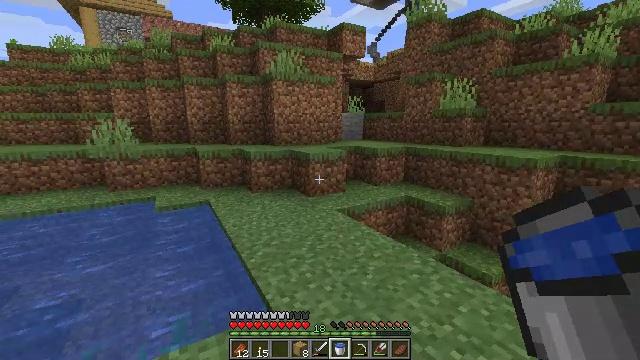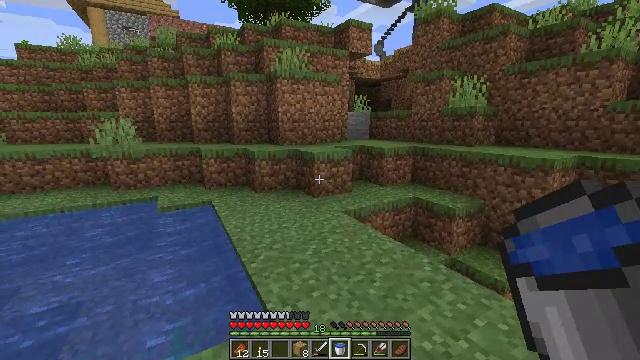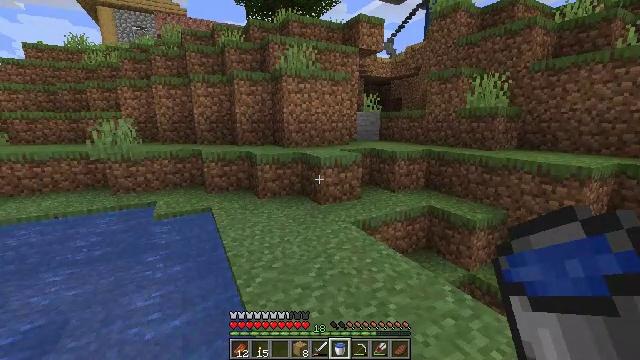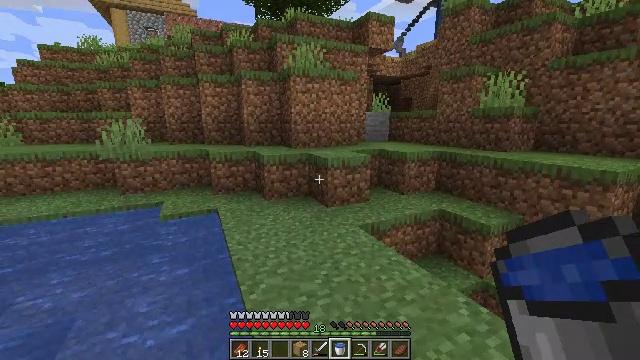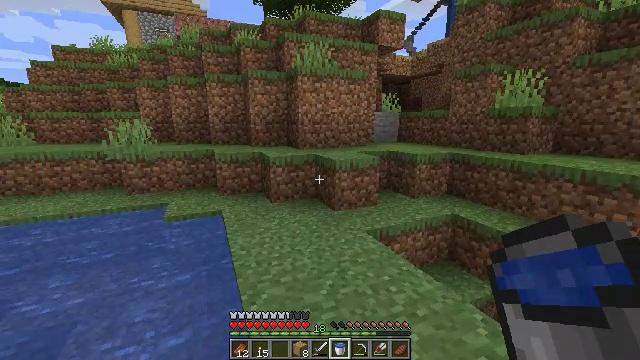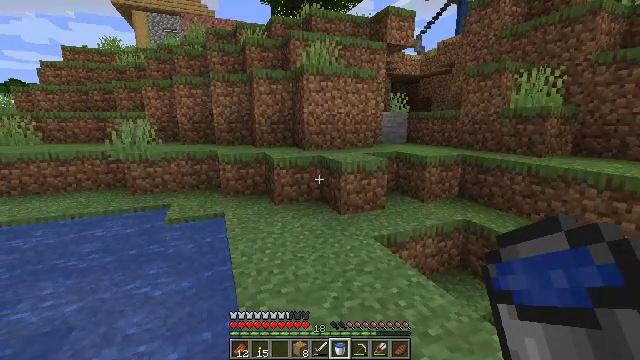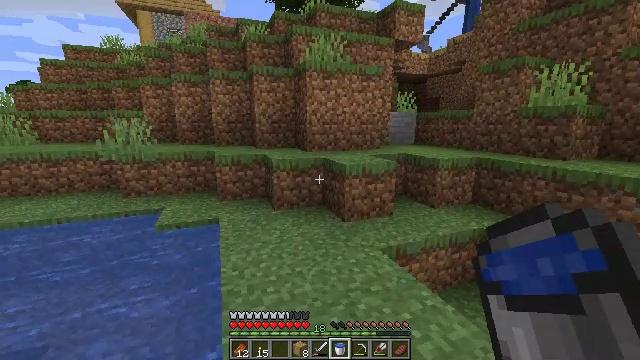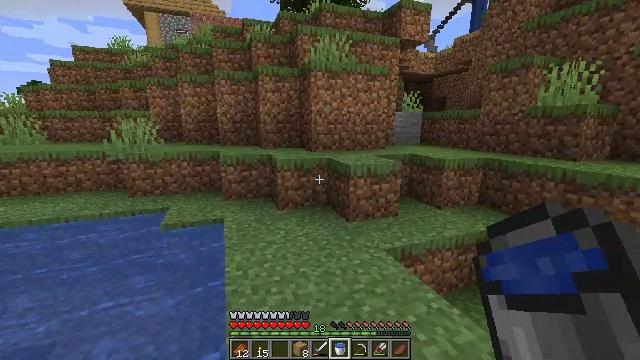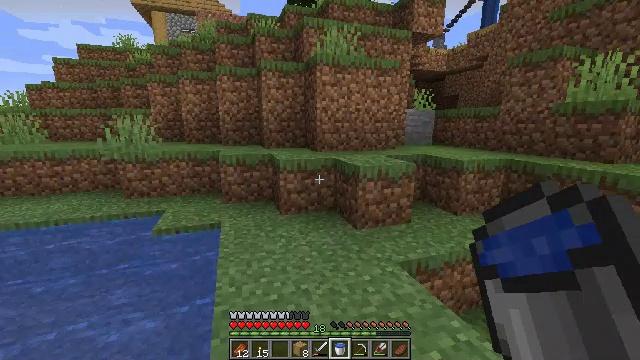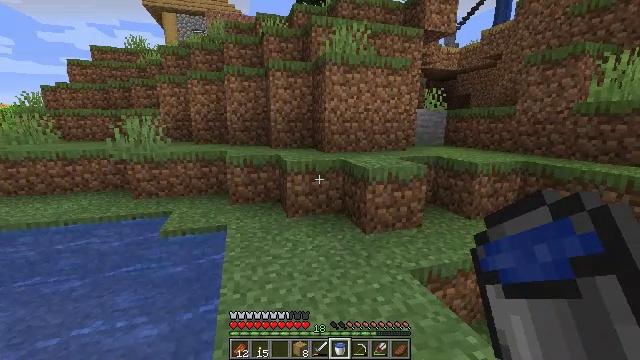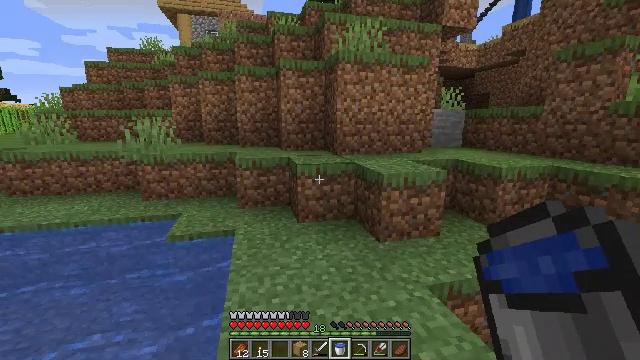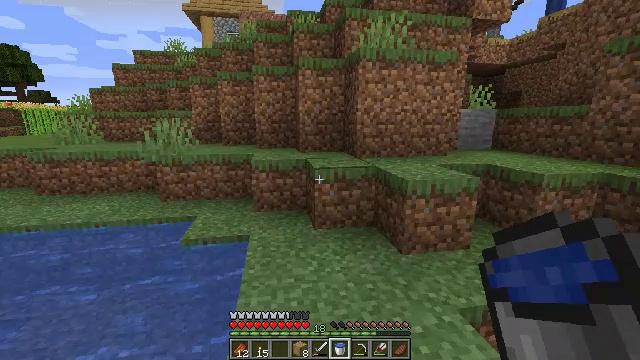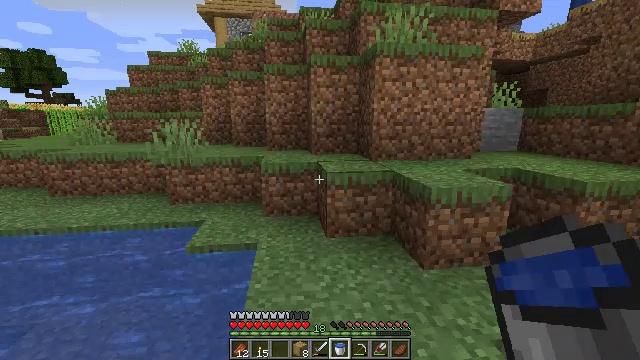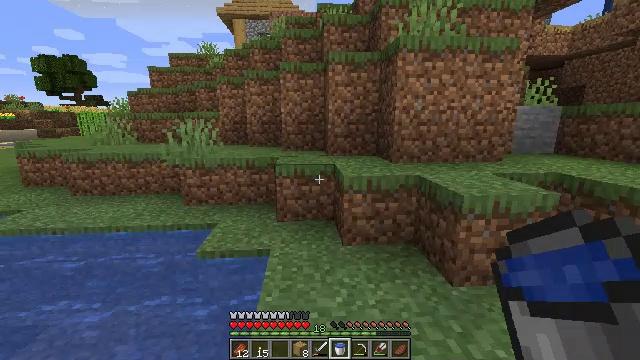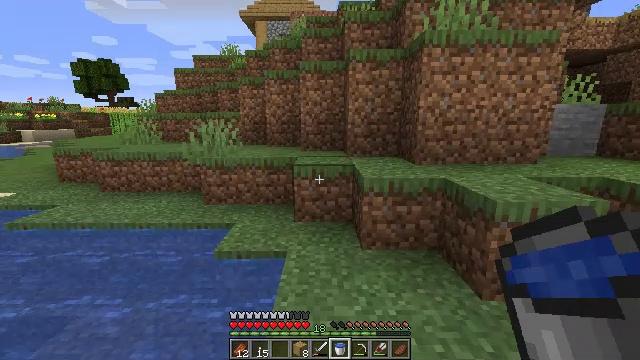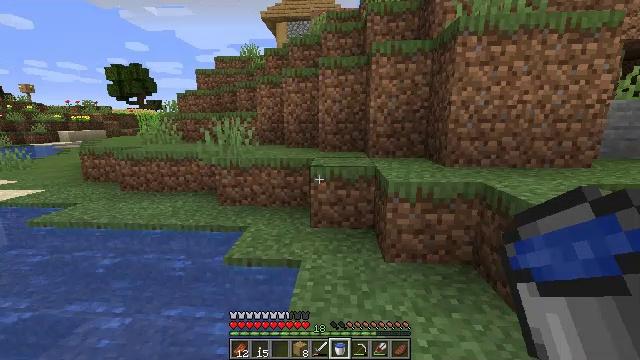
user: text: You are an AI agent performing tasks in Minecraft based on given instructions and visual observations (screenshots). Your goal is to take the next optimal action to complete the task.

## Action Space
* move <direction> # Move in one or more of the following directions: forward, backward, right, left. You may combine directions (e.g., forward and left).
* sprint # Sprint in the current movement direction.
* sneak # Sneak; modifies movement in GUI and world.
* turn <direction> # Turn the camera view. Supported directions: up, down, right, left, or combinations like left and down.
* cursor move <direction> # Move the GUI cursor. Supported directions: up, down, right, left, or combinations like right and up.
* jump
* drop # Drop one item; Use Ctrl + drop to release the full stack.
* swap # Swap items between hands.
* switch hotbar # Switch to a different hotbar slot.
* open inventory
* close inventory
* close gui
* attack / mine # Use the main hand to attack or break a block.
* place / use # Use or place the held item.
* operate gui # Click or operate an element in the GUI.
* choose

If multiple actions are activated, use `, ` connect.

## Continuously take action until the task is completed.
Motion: motion action
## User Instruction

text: Turn raw beef into cooked beef in a furnace.
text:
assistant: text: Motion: move forward, turn left
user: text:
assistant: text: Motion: move forward, turn left
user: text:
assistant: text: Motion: move forward, turn left
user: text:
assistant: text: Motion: move forward, turn left
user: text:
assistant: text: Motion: move forward, turn left
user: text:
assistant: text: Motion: move forward, turn left
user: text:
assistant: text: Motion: move forward, turn left
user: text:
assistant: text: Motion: move forward, turn left
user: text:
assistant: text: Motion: move forward, turn left
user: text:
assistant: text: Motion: move forward, turn left
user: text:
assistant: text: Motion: move forward, turn left
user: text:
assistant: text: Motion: move forward, turn left
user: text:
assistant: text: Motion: move forward, turn left
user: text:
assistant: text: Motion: move forward, turn left
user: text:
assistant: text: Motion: move forward, turn left
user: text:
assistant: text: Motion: move forward, turn left
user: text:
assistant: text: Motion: move forward, turn left
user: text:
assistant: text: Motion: move forward, turn left
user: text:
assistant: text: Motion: move forward, turn left
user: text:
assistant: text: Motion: move forward, turn left
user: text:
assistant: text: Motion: move forward
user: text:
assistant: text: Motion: move forward
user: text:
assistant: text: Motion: move forward
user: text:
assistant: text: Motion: move forward
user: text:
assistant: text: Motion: move forward
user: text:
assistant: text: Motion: move forward
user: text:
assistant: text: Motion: move forward, turn left
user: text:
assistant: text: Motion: move forward, turn left
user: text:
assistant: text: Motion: move forward, turn left
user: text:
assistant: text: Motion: move forward